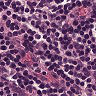
Metastatic tissue present: no